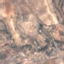
Land use / land cover: PermanentCrop